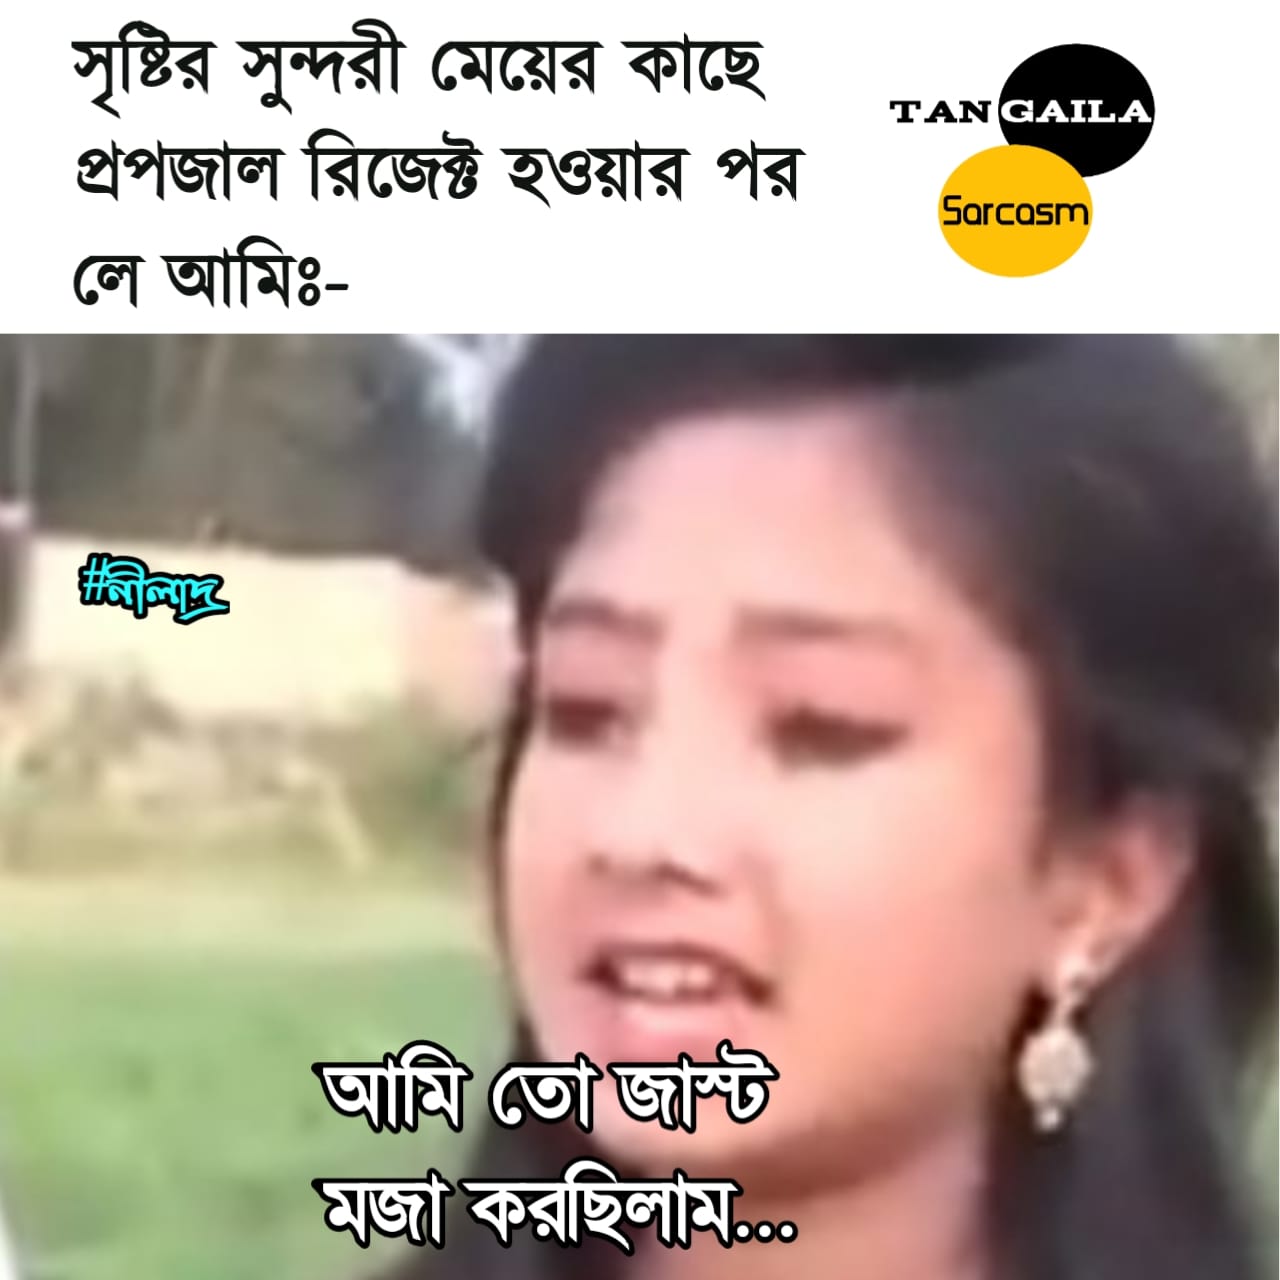
Caption: সৃষ্টির সুন্দরী মেয়ের কাছে প্রপজাল রিজেক্ট হওয়ার পর     লে আমিঃ-   আমি তো জাস্ট  মজা করছিলাম ...
Label: non-hate